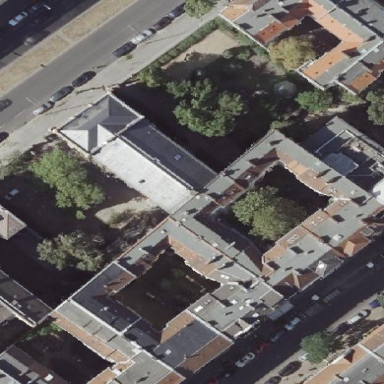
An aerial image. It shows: School building with hipped roof.